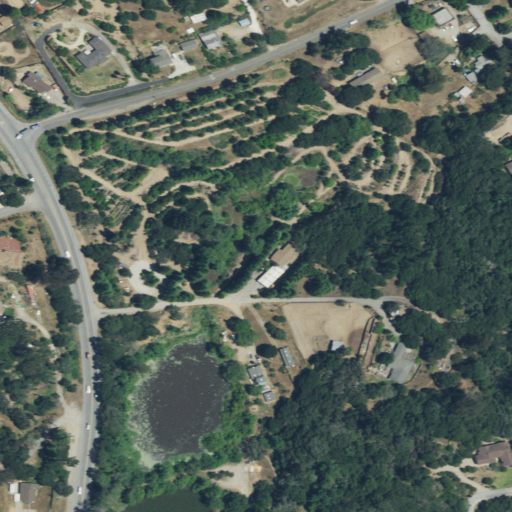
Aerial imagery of valley in California named Echo Valley containing open development, low intensity development, evergreen forest, and medium intensity development